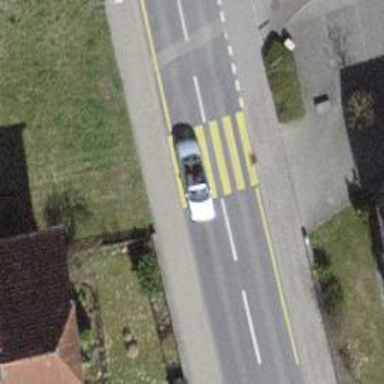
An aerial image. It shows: Uncontrolled zebra crossing on the road.